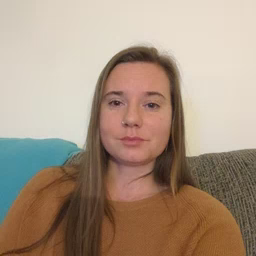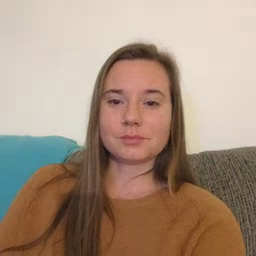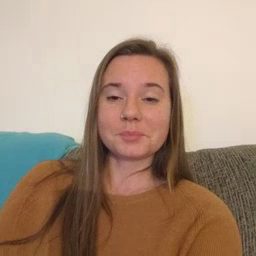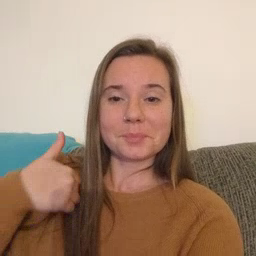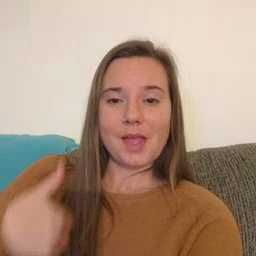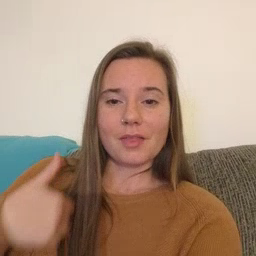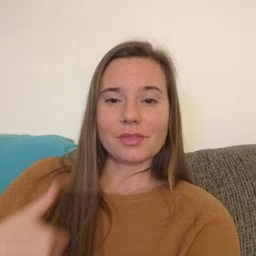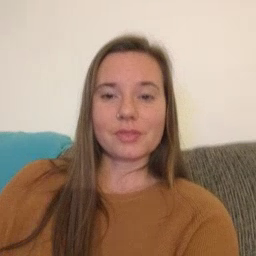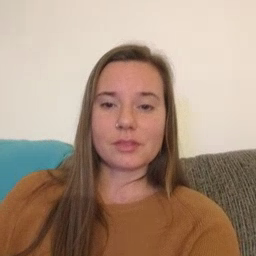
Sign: bath